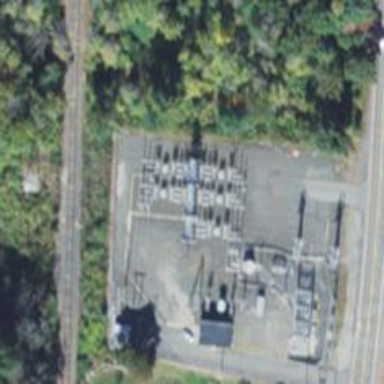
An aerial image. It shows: Switch for power supply.